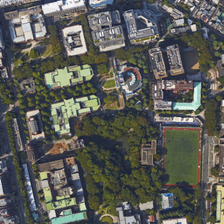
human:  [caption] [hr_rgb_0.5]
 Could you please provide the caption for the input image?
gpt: many buildings and green trees are around a playground in a school .

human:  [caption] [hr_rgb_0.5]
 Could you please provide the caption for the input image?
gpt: many buildings and green trees are around a playground in a school .

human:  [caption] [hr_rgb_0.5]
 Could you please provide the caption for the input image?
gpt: many buildings and green trees are around a playground in a school .

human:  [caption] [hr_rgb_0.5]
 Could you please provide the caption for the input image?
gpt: many buildings and green trees are around a playground in a school .

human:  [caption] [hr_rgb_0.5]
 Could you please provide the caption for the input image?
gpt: many buildings and green trees are around a playground in a school .